Question: I am having some issues implementing the Mutual Information Function that Python's machine learning libraries provide, in particular :
sklearn.metrics.mutual_info_score(labels_true, labels_pred, contingency=None)
(<URL>
I am trying to implement the example I find in the Stanford NLP tutorial site:

The site is found here : <URL>
The problem is I keep getting different results, without figuring out the reason yet.
I get the concept of Mutual Information and feature selection, I just don't understand how it is implemented in Python. What I do is that I provide the mutual_info_score method with two arrays based on the NLP site example, but it outputs different results. The other interesting fact is that anyhow you play around and change numbers on those arrays you are most likely to get the same result. Am I supposed to use another data structure specific to Python or what is the issue behind this? If anyone has used this function successfully in the past it would be of a great help to me, thank you for your time.
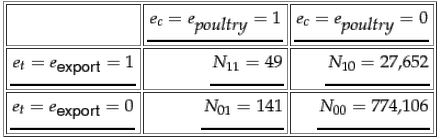
Answer: I encountered the same issue today. After a few trials I found the real reason: you take log2 if you strictly followed NLP tutorial, but sklearn.metrics.mutual_info_score uses natural logarithm(base e, Euler's number). I didn't find this detail in sklearn documentation...
I verified this by:
'''
import numpy as np
def computeMI(x, y):
sum_mi = 0.0
x_value_list = np.unique(x)
y_value_list = np.unique(y)
Px = np.array([ len(x[x==xval])/float(len(x)) for xval in x_value_list ]) #P(x)
Py = np.array([ len(y[y==yval])/float(len(y)) for yval in y_value_list ]) #P(y)
for i in xrange(len(x_value_list)):
if Px[i] ==0.:
continue
sy = y[x == x_value_list[i]]
if len(sy)== 0:
continue
pxy = np.array([len(sy[sy==yval])/float(len(y)) for yval in y_value_list]) #p(x,y)
t = pxy[Py>0.]/Py[Py>0.] /Px[i] # log(P(x,y)/( P(x)*P(y))
sum_mi += sum(pxy[t>0]*np.log2( t[t>0]) ) # sum ( P(x,y)* log(P(x,y)/( P(x)*P(y)) )
return sum_mi
'''
If you change this 'np.log2' to 'np.log', I think it would give you the same answer as sklearn. The only difference is that when this method returns 0, sklearn will return a number very near to 0. ( And of course, use sklearn if you don't care about log base, my piece of code is just for demo, it gives poor performance...)
FYI, 1)'sklearn.metrics.mutual_info_score' takes lists as well as np.array; 2) the 'sklearn.metrics.cluster.entropy' uses also log, not log2
Edit: as for "same result", I'm not sure what you really mean. In general, the values in the vectors don't really matter, it is the "distribution" of values that matters. You care about P(X=x), P(Y=y) and P(X=x,Y=y), not the value x,y.